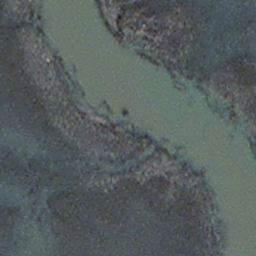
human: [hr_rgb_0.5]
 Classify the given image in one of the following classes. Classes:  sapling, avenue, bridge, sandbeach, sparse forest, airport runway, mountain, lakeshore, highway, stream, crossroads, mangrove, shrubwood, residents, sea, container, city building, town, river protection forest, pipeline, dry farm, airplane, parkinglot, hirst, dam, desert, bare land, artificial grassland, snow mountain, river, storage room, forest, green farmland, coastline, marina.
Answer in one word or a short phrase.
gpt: stream